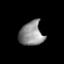
Tissue: prostate
Cell type: T cells
Senescence score: 0.2901
Nuclear area (px): 562
Mean DAPI intensity: 141.607